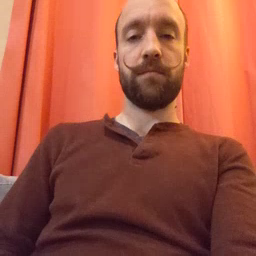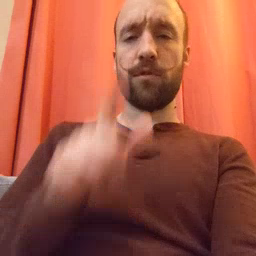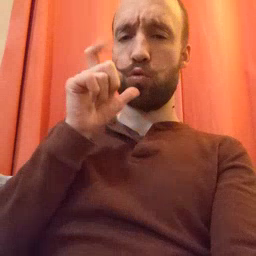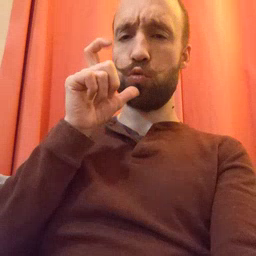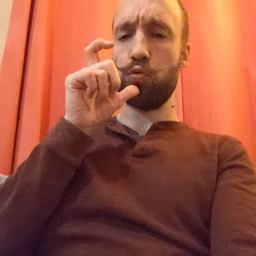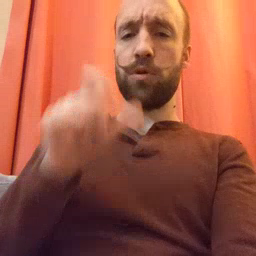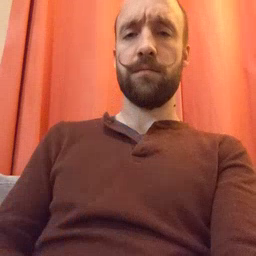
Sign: who